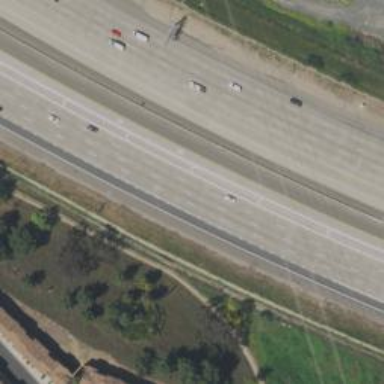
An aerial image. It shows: Motorway.